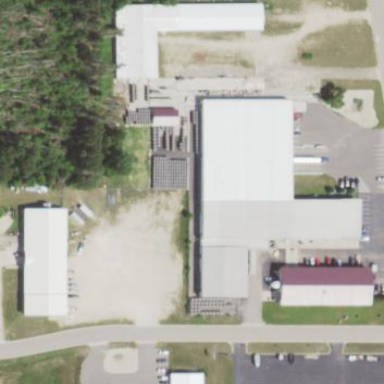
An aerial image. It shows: Manufacturing building.